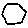
Label: hexagon